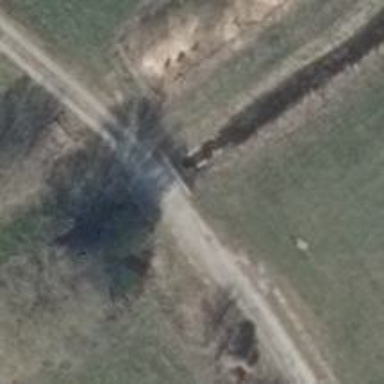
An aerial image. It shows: Concrete track bridge with grade2 tracktype.